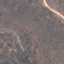
Land use / land cover: HerbaceousVegetation